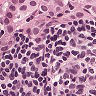
Metastatic tissue present: yes